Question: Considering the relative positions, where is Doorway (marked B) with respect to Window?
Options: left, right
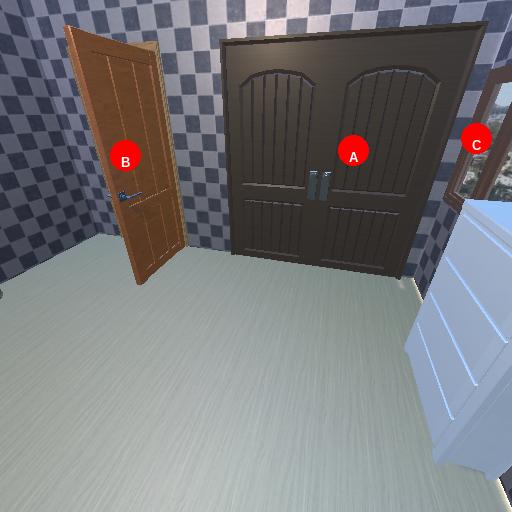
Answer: left